Interaction volume radius: 5 \u00c5
Interaction volume height: 45 \u00c5
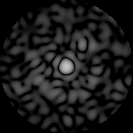
Disorder parameter: 0.8091